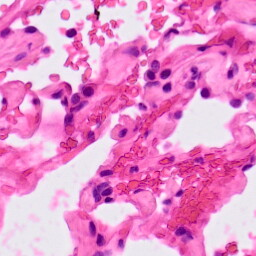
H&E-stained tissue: Lung